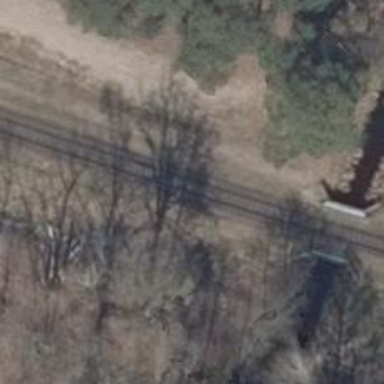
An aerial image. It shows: Solitary milestone along the railway.